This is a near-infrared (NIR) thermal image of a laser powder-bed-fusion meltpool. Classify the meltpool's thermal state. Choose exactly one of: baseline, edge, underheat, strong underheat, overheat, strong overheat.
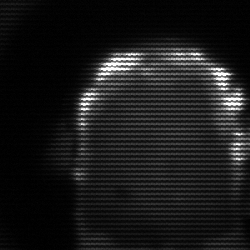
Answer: baseline